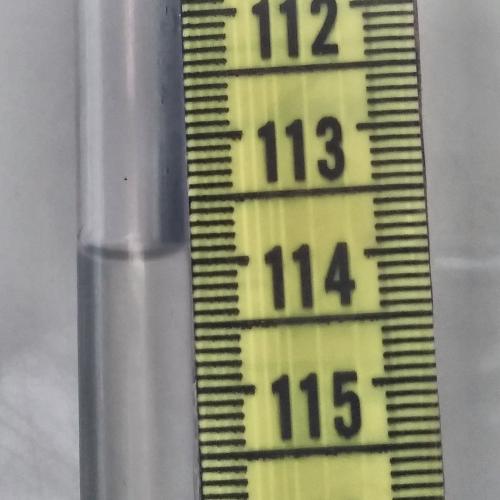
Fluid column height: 113.9 cm